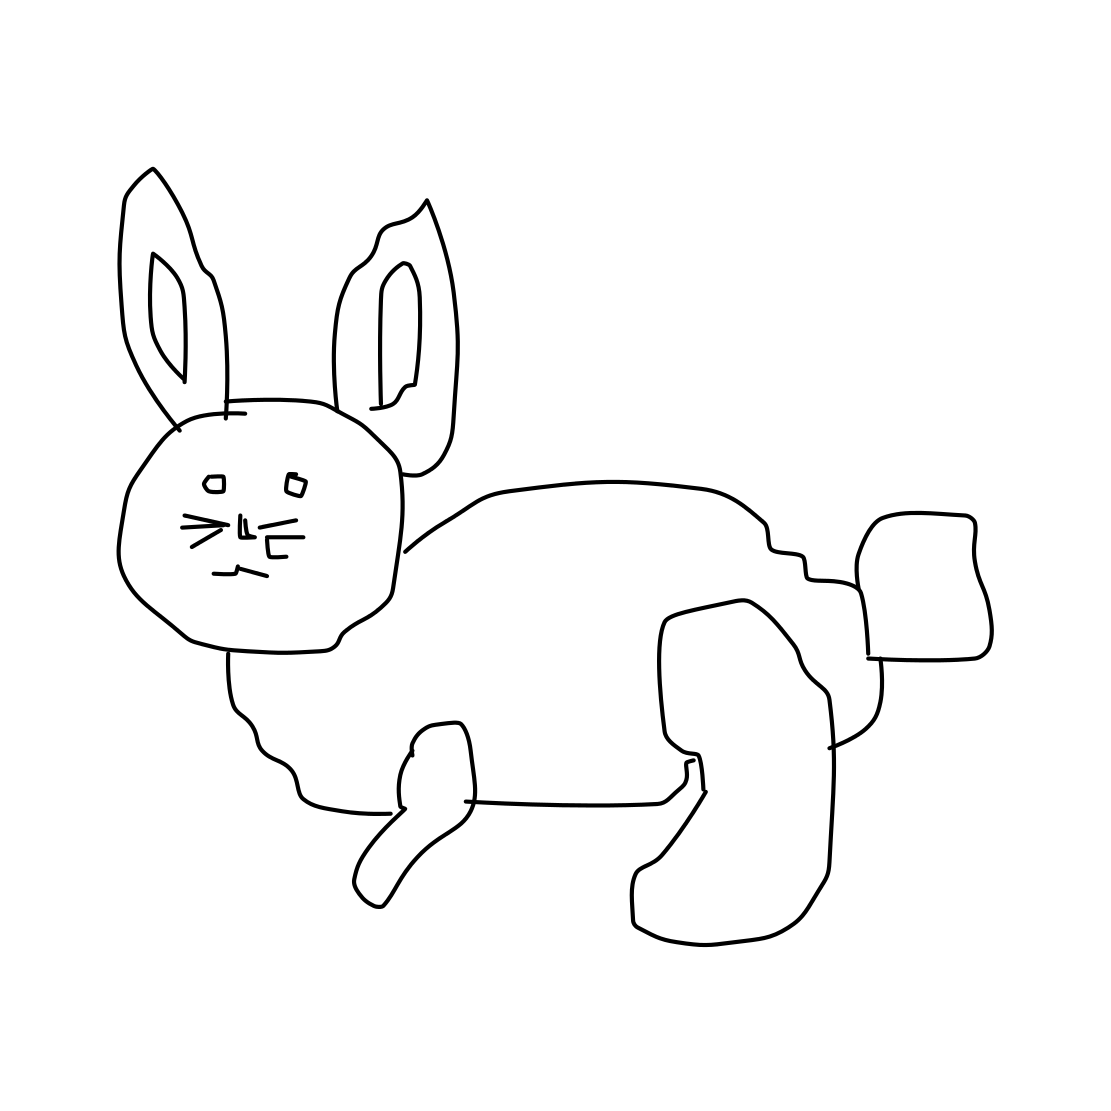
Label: rabbit